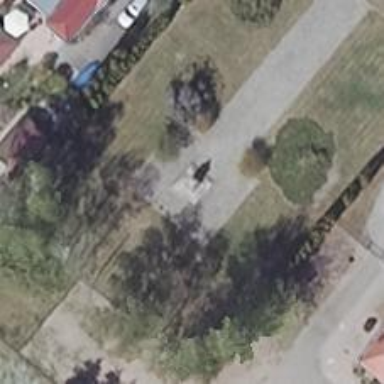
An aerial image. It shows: Historic memorial.